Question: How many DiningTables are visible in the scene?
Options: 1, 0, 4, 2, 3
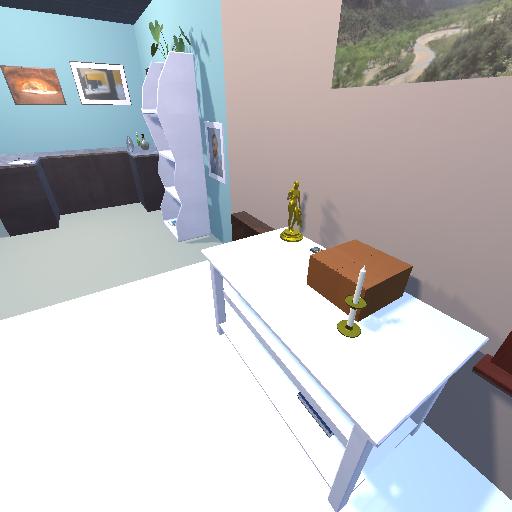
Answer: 1